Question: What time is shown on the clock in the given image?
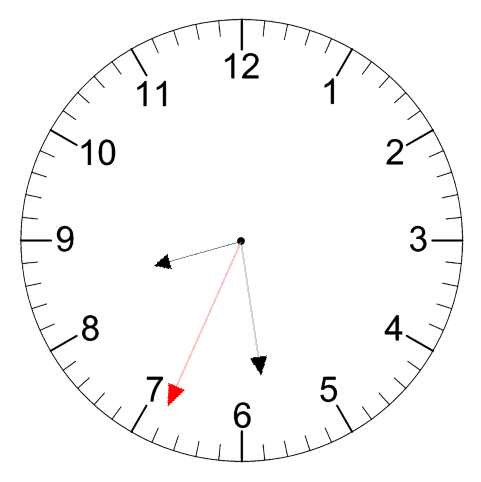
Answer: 08:28:34